Question: I would like to set up an AppEngine service locally. Everything compiles, but when i try to run the project, I get this error:
> SEVERE: Received exception processing C:\Users\eazyigz\Google Drive\Books\Android eBooks\Apress Practical Android Projects\PracticalAndroidProjectsSourceCode\Projects\08_GameService\war\WEB-INF/appengine-web.xml
com.google.apphosting.utils.config.AppEngineConfigException: appengine-web.xml does not contain a element.
See <URL> for more information.
You probably want to enable concurrent requests.
at com.google.apphosting.utils.config.AppEngineWebXmlReader.readAppEngineWebXml(AppEngineWebXmlReader.java:79)
at com.google.apphosting.utils.config.EarHelper.readWebModule(EarHelper.java:130)
at com.google.appengine.tools.development.AbstractContainerService.loadAppEngineWebXml(AbstractContainerService.java:334)
at com.google.appengine.tools.development.JettyContainerService.initContext(JettyContainerService.java:160)
at com.google.appengine.tools.development.AbstractContainerService.startup(AbstractContainerService.java:227)
at com.google.appengine.tools.development.DevAppServerImpl.start(DevAppServerImpl.java:157)
at com.google.appengine.tools.development.DevAppServerMain$StartAction.apply(DevAppServerMain.java:333)
at com.google.appengine.tools.util.Parser$ParseResult.applyArgs(Parser.java:48)
at com.google.appengine.tools.development.DevAppServerMain.(DevAppServerMain.java:269)
at com.google.appengine.tools.development.DevAppServerMain.main(DevAppServerMain.java:245)
When I do enable , Eclipse shows this compilation error:

I simply don't understand what is happening. Can somebody shed some light?
Thank you,
Igor
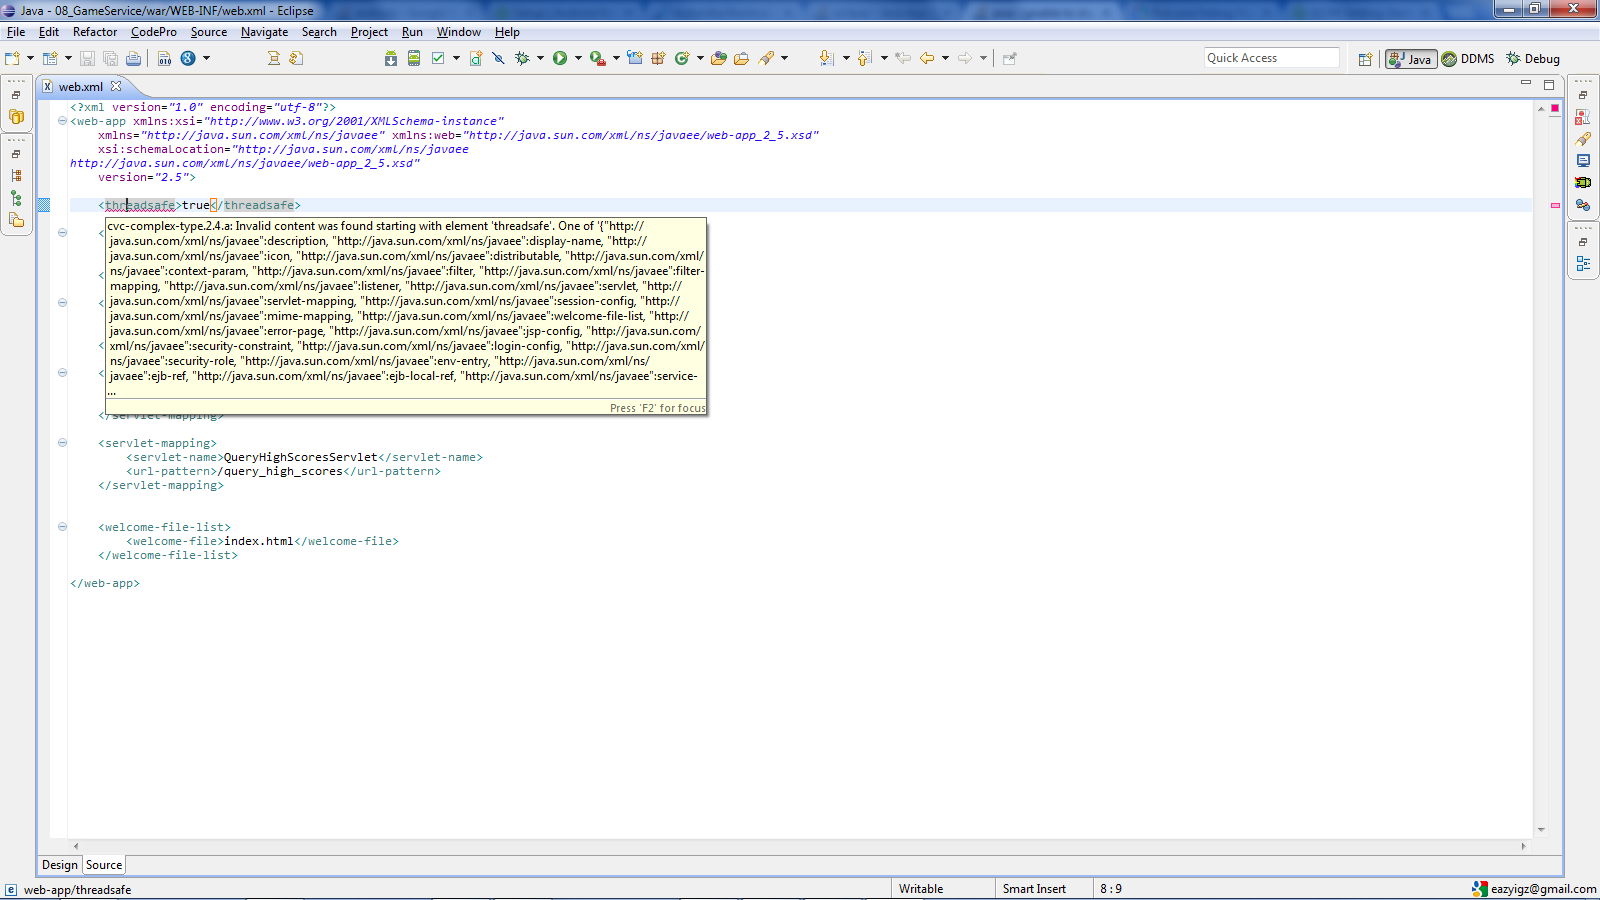
Answer: You should put '<threadsafe>' into 'appengine-web.xml' file, not 'web.xml'